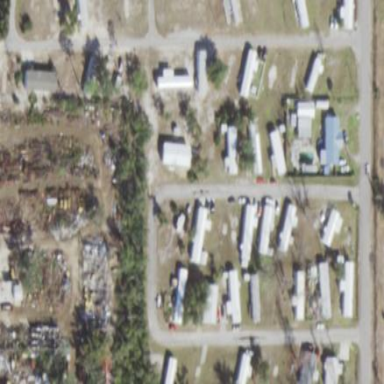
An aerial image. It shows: Residential area known as trailer park.